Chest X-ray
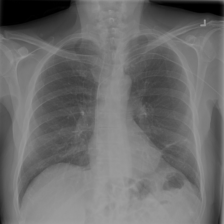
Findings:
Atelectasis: negative
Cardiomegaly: negative
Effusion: negative
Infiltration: negative
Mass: negative
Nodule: negative
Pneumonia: negative
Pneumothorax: negative
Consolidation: negative
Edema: negative
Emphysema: negative
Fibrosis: negative
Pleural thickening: negative
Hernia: negative